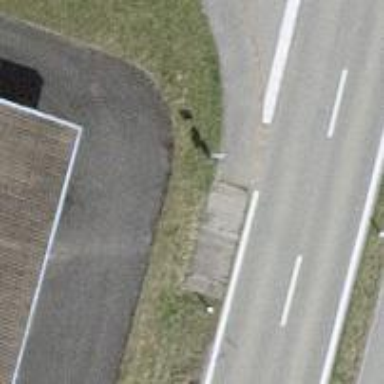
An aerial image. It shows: Bus stop with platform for public transport.